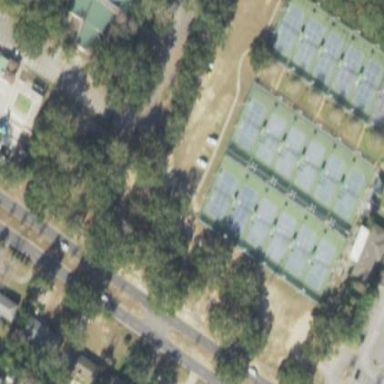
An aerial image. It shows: Tennis court in leisure pitch.